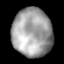
Tissue: lung
Cell type: T cells
Senescence score: 0.1618
Nuclear area (px): 1880
Mean DAPI intensity: 160.75